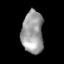
Tissue: lung
Cell type: Others
Senescence score: 0.2317
Nuclear area (px): 909
Mean DAPI intensity: 154.154